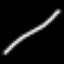
Label: line